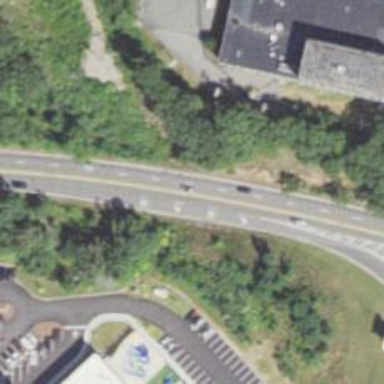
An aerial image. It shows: Asphalt trunk highway.